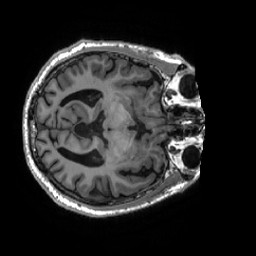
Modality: T1w
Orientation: axial
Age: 63
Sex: male
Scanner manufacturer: ge
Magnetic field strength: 3 T
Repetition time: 0.007348 s
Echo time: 0.003036 s